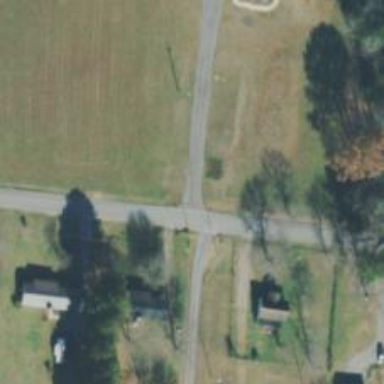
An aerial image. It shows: Driveway.